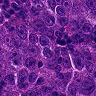
Metastatic tissue present: yes